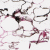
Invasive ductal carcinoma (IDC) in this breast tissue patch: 0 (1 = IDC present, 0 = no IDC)